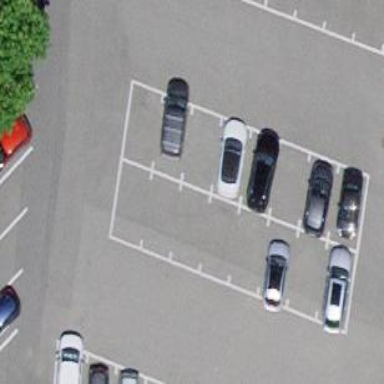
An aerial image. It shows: Parking area with asphalt surface.